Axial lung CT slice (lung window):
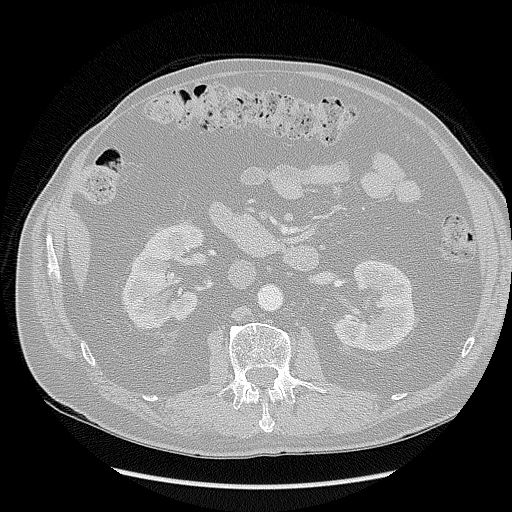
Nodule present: no